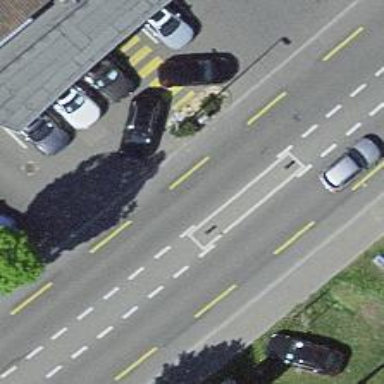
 featuring separate cycle lane and sidewalk."